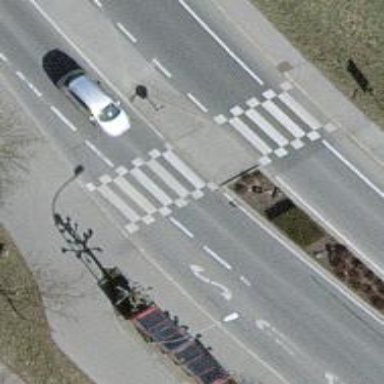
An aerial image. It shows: Uncontrolled zebra crossing with white markings.